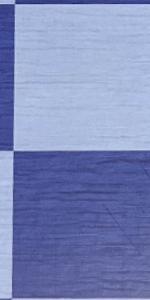
Label: Empty